Question: My Action Bar Items are all appearing in overlay. Below is the code for my xml in res/menu folder
'''
<?xml version="1.0" encoding="utf-8"?>
<menu xmlns:android="http://schemas.android.com/apk/res/android" >
<!-- Search / will display always -->
<item android:id="@+id/action_search"
android:icon="@drawable/ic_action_search"
android:title="@string/action_search"
android:showAsAction="ifRoom"/>
<!-- Location Found -->
<item android:id="@+id/action_location_found"
android:icon="@drawable/ic_action_location_found"
android:title="@string/action_location_found"
android:showAsAction="always" />
<!-- Refresh -->
<item android:id="@+id/action_refresh"
android:icon="@drawable/ic_action_refresh"
android:title="@string/action_refresh"
android:showAsAction="ifRoom" />
<!-- Help -->
<item android:id="@+id/action_help"
android:icon="@drawable/ic_action_help"
android:title="@string/action_help"
android:showAsAction="never"/>
<!-- Check updates -->
<item android:id="@+id/action_check_updates"
android:icon="@drawable/ic_action_refresh"
android:title="@string/action_check_updates"
android:showAsAction="never" />
</menu>
'''
In the main activity I am inflating menu via this lines of code
'''
@Override
public boolean onCreateOptionsMenu(Menu menu) {
MenuInflater inflater = getMenuInflater();
inflater.inflate(R.menu.main, menu);
return super.onCreateOptionsMenu(menu);
}
'''
While creating the project I selected none theme. Is this which is causing the problem? How can this problem be solved ?
The default theme which is selected is 'Theme.AppCompat.Light'
Below is the attached screenshot

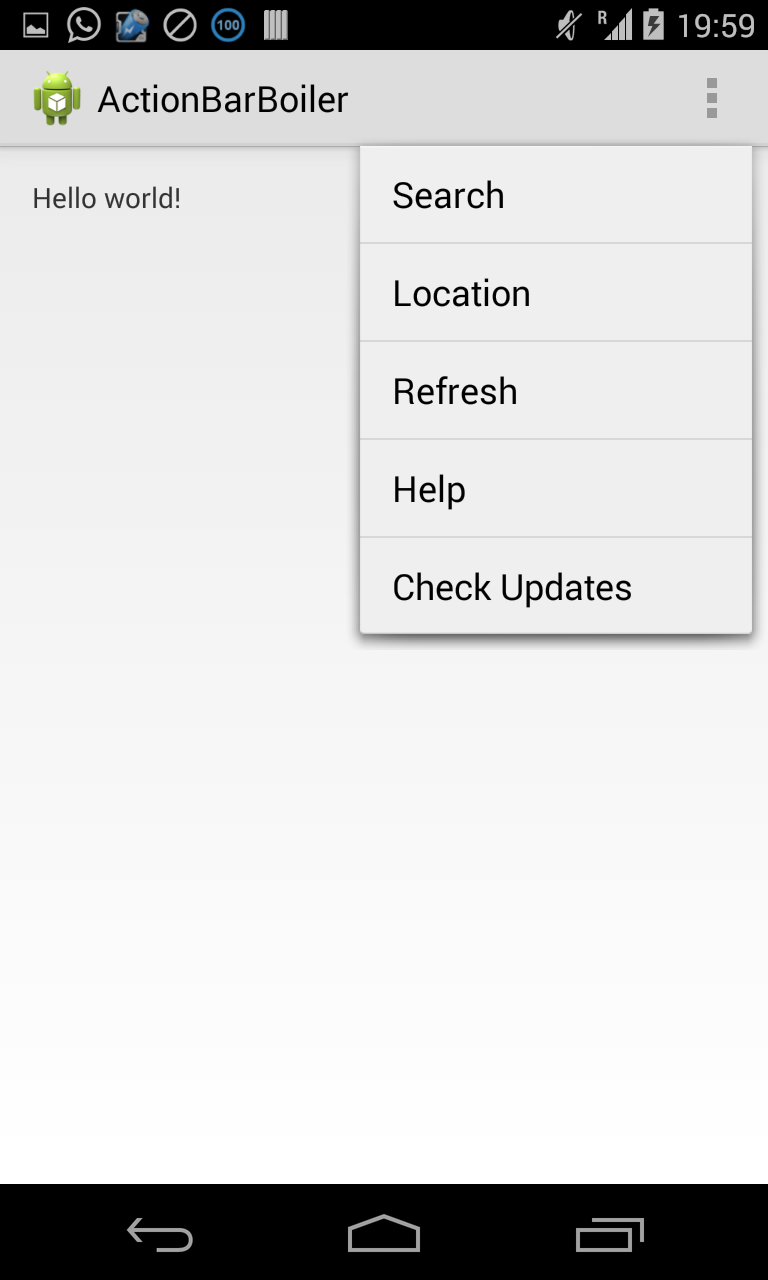
Answer: If your app is using the Support Library for compatibility on versions as low as Android 2.1, the showAsAction attribute is not available from the android: namespace. Instead this attribute is provided by the Support Library and you must define your own XML namespace and use that namespace as the attribute prefix. (A custom XML namespace should be based on your app name, but it can be any name you want and is only accessible within the scope of the file in which you declare it.) For example:
'''
<menu xmlns:android="http://schemas.android.com/apk/res/android"
xmlns:yourapp="http://schemas.android.com/apk/res-auto" >
<item android:id="@+id/action_search"
android:icon="@drawable/ic_action_search"
android:title="@string/action_search"
yourapp:showAsAction="ifRoom" />
...
</menu>
'''
You are missing custom namespace in the main_activity_actions.xml. Remove yourapp with the name of app or anything.